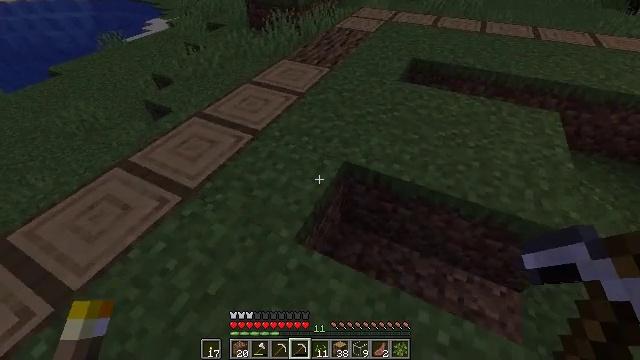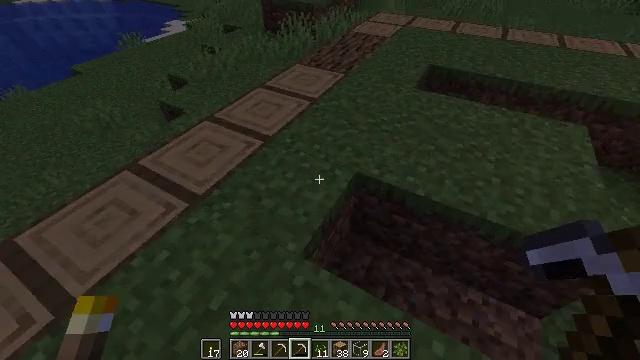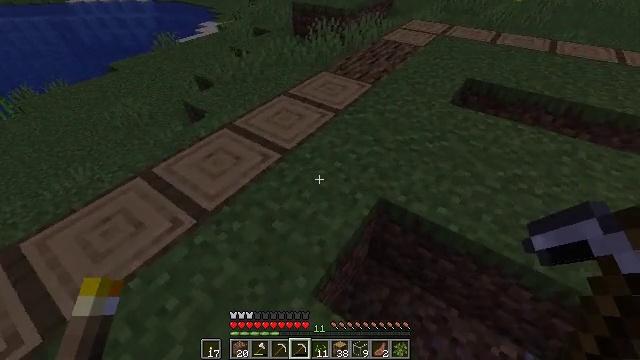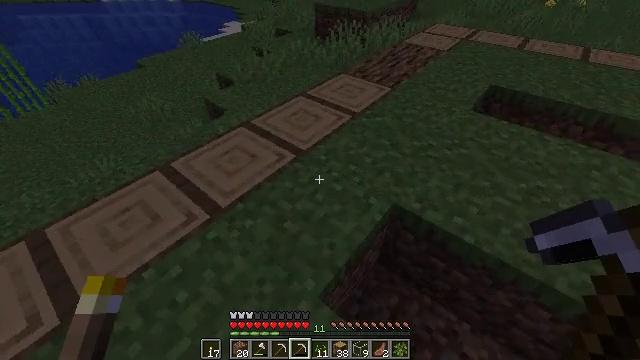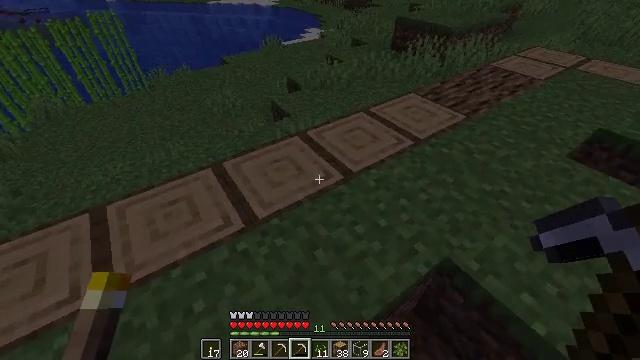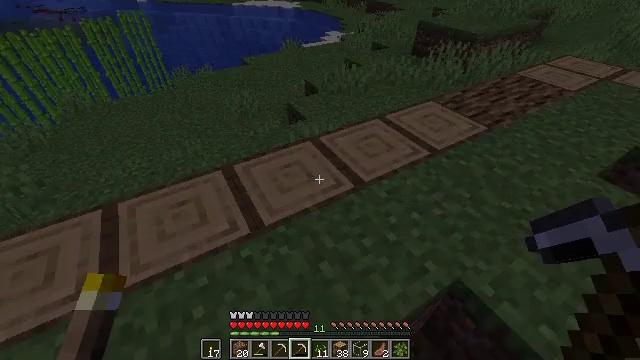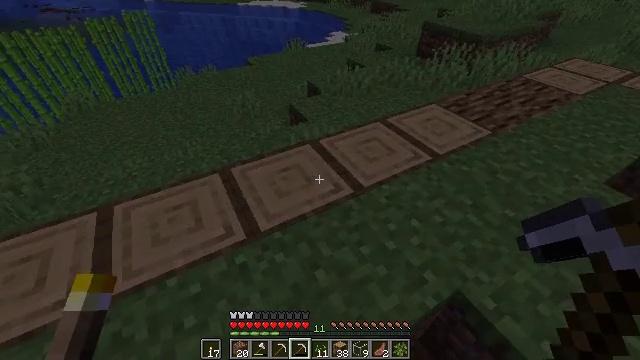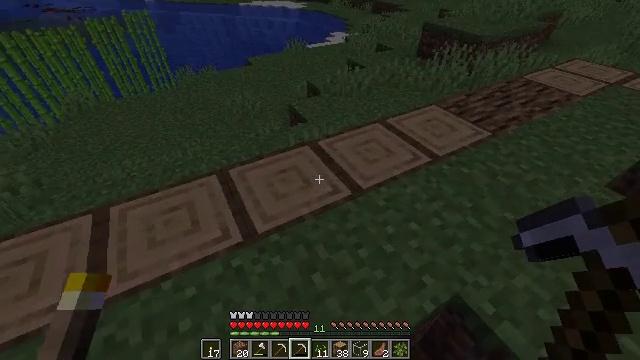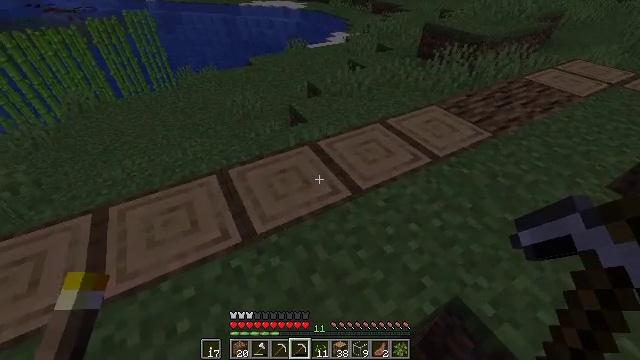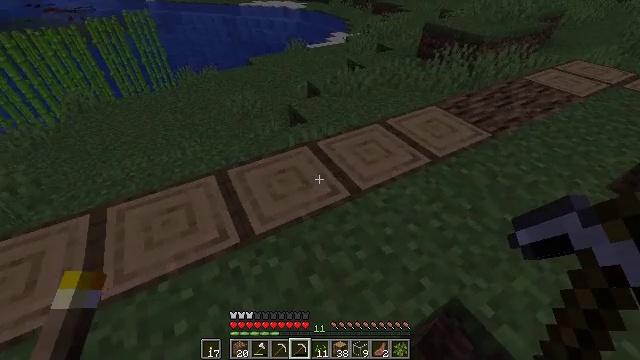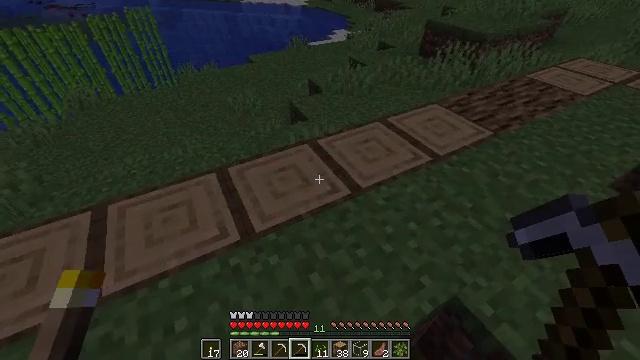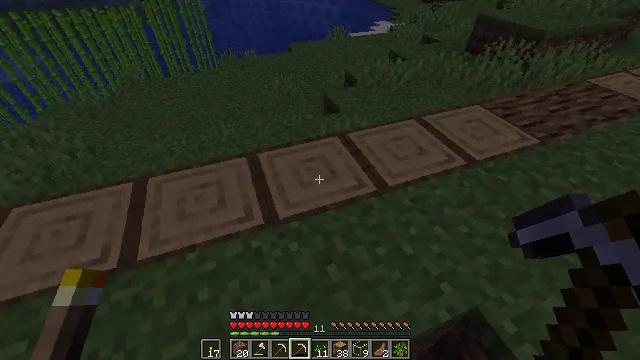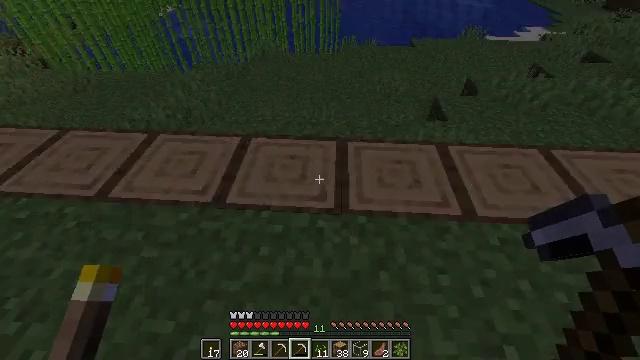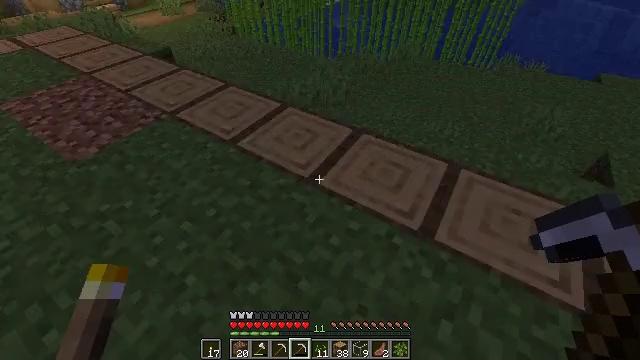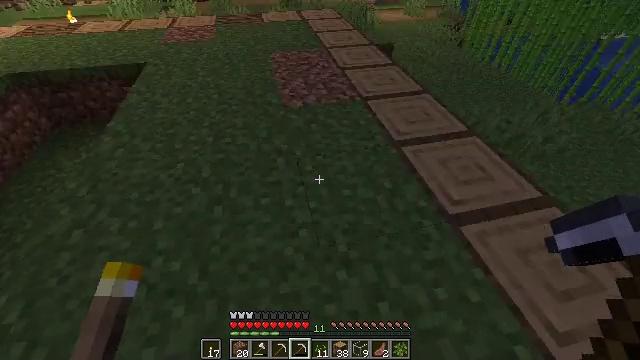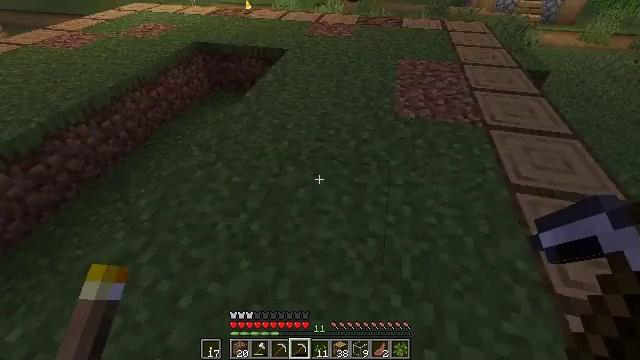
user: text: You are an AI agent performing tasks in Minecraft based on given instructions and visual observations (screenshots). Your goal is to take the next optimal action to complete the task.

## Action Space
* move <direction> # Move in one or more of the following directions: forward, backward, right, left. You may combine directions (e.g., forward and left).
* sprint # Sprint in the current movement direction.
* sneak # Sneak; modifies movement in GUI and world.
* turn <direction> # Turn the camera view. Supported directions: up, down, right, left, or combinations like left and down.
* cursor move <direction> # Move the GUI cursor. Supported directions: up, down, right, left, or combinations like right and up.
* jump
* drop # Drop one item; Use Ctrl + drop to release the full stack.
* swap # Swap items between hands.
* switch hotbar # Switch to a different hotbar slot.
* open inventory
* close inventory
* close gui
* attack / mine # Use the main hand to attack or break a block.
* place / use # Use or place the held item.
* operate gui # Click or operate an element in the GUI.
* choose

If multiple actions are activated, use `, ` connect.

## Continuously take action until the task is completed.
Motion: motion action
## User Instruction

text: Collect the grass block using a shovel.
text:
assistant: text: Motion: move forward, turn left
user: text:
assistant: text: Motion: move forward, turn left
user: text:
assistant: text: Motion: move forward, turn left
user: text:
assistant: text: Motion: turn left and up
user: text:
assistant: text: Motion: turn left
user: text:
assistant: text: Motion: no_op
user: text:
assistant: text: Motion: no_op
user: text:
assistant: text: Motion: no_op
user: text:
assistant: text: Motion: no_op
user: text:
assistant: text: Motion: no_op
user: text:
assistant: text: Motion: turn left and down
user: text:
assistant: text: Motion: turn left and down
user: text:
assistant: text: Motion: turn left
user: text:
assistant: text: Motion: turn left
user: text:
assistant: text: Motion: turn left
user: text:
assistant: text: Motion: turn left
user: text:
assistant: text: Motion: turn left
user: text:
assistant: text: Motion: turn left and up
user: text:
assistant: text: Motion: turn left and up
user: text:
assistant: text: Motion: no_op
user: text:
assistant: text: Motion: no_op
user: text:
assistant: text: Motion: no_op
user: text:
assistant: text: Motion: no_op
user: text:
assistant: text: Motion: no_op
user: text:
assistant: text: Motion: no_op
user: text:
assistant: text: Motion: no_op
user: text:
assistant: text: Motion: no_op
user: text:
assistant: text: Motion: turn right and down
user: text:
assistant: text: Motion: turn right and down
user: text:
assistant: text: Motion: turn right and down